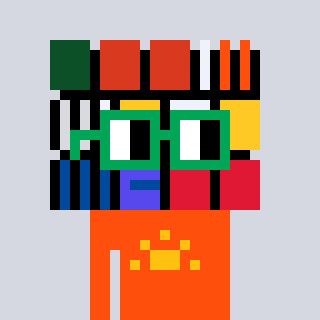
a pixel art character with square green glasses, a abstract-shaped head and a orange-colored body on a cool background